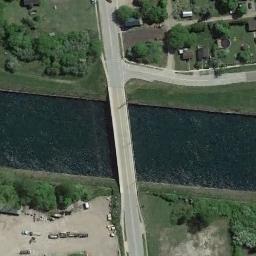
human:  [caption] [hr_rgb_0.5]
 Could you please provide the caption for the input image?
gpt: The water under the bridge is green .

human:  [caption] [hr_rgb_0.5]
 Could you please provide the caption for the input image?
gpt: A bridge connects the land on both sides of the turquoise water  There are many cars parked on the banks of the river  There are many buildings and roads on the land .

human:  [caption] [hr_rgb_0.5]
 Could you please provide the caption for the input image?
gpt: A bridge is over the river with some plants and a parking lot beside .

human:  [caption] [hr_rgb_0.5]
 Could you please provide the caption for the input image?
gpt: A bridge built on a dark green river and some green plants on both sides of the river .

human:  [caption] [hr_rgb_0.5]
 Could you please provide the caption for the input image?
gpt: The bridge is over the river .